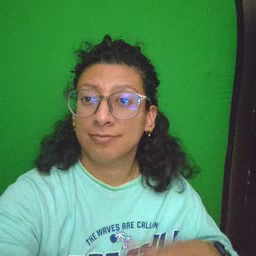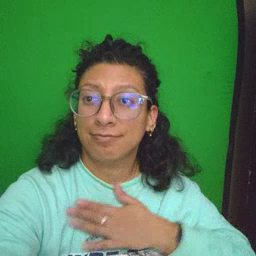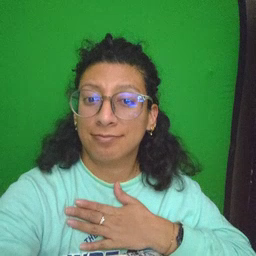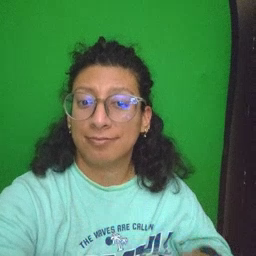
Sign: minemy